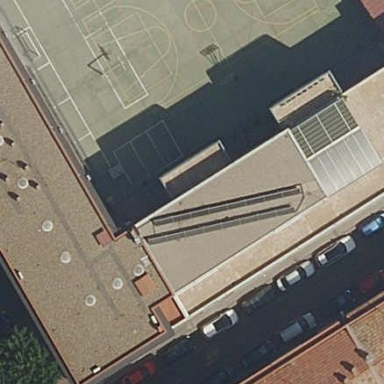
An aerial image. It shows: School building.